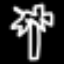
Label: palm tree